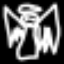
Label: angel